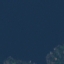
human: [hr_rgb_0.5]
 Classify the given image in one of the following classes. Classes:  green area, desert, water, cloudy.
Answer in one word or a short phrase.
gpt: water